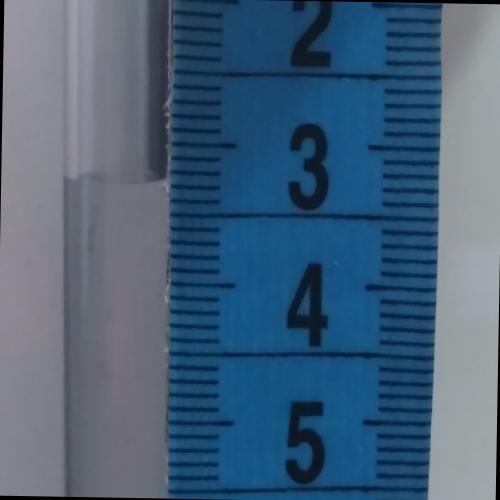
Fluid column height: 3.3 cm